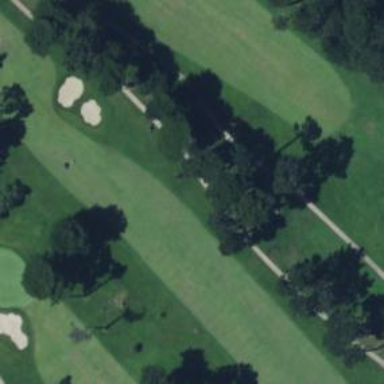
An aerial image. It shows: Grassy area designated as golf fairway.